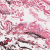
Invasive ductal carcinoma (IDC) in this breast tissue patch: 0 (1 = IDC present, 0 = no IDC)